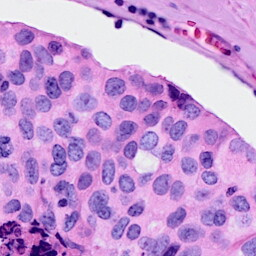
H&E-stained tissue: Breast